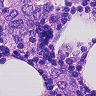
Metastatic tissue present: yes